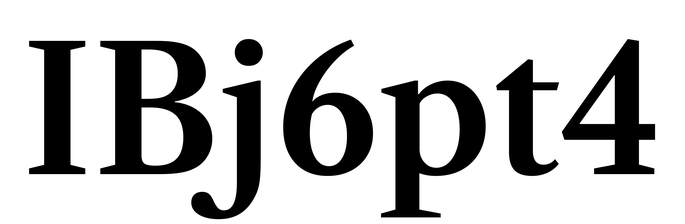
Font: LibreCaslonText_SemiBold